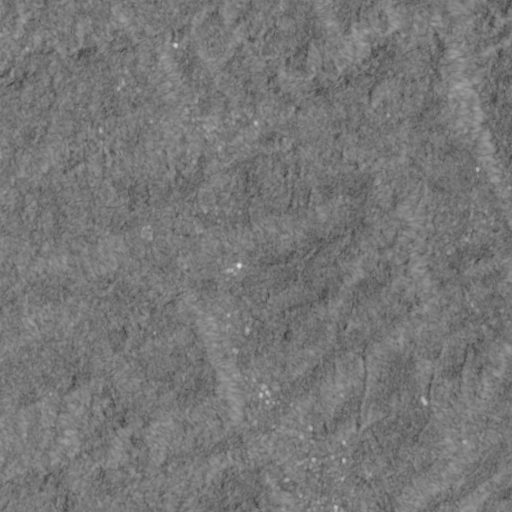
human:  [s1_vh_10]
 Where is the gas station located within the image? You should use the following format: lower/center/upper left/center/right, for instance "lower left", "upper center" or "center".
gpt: The gas station is located in the lower center of the image.
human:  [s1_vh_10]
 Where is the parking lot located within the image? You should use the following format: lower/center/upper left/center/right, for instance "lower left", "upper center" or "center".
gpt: The parking lot is located in the lower center of the image.
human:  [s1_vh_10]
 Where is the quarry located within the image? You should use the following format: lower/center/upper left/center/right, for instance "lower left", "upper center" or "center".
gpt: The quarry is located in the lower center of the image.
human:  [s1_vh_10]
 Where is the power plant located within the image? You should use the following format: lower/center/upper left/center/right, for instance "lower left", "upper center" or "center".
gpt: There is no power plant in the image.

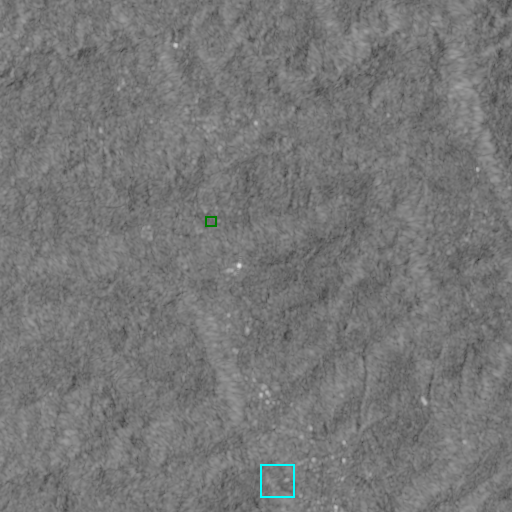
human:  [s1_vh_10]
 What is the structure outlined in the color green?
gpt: The structure outlined in green is a park.
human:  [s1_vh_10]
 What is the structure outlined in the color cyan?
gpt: The structure outlined in cyan is a quarry.
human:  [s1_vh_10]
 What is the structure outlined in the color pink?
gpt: There is no pink outline.